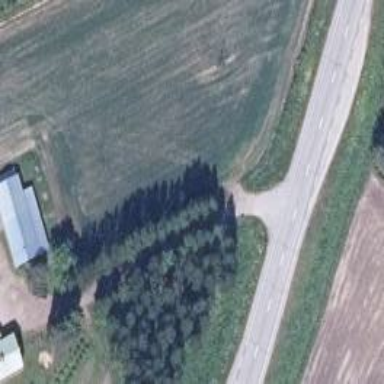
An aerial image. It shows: Simple road.